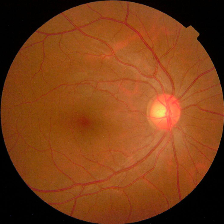
Diabetic retinopathy grade: No DR